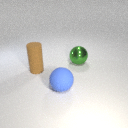
small brown rubber cylinder below small brown rubber cylinder